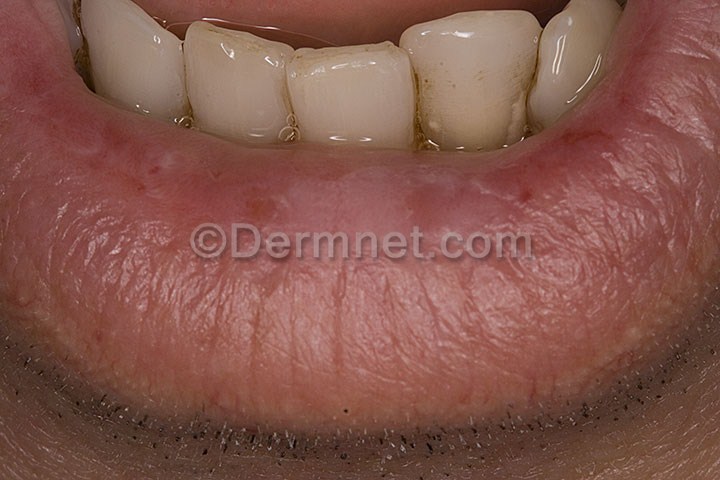
Disease: Actinic Keratosis Basal Cell Carcinoma and other Malignant Lesions